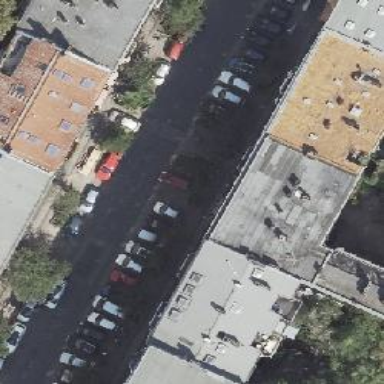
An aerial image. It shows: Living street with sidewalks on both sides and separate parking areas.